Field crop: maize
Growth stage: 2
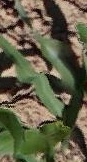
Species: maize